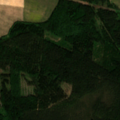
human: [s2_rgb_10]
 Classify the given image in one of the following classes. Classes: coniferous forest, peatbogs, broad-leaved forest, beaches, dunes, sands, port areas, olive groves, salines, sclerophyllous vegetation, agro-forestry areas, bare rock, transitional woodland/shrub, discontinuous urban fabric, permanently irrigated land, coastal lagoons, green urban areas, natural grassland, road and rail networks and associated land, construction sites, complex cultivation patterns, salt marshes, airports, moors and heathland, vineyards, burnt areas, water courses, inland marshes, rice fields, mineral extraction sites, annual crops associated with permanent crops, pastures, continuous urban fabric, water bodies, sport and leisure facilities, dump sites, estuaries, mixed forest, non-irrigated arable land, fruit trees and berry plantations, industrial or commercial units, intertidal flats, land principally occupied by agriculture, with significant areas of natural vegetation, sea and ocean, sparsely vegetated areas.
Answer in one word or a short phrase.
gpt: non-irrigated arable land, pastures, broad-leaved forest, coniferous forest, mixed forest